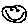
Label: smiley face